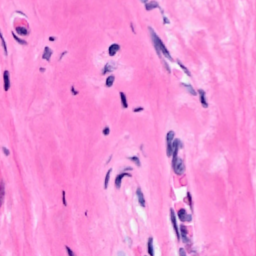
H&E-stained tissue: Breast